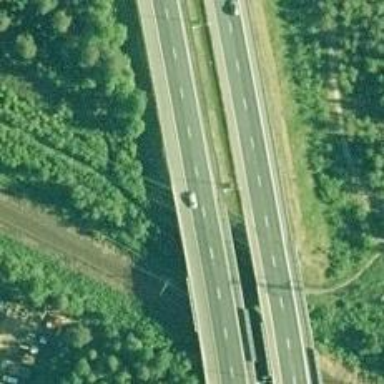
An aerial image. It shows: View of motorway.